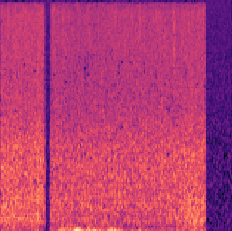
Sound class: Rain